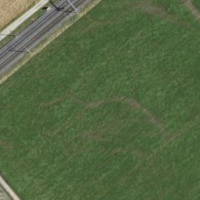
EUNIS habitat code: 52
Species observed at this site:
Rhamnus cathartica